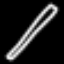
Label: pencil